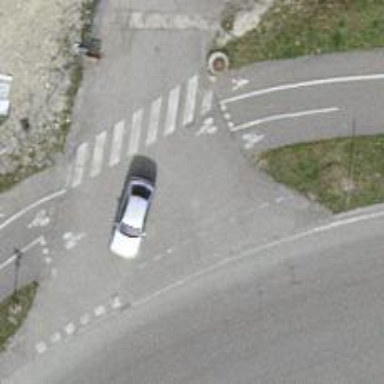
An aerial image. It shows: Asphalt cycleway with asphalt footway alongside it.